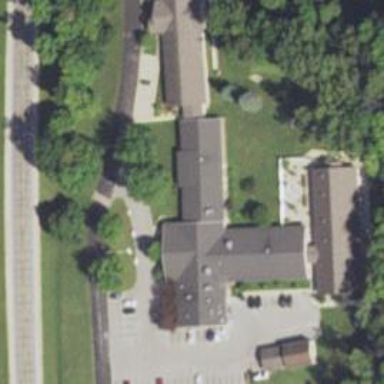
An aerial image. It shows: Nursing home.